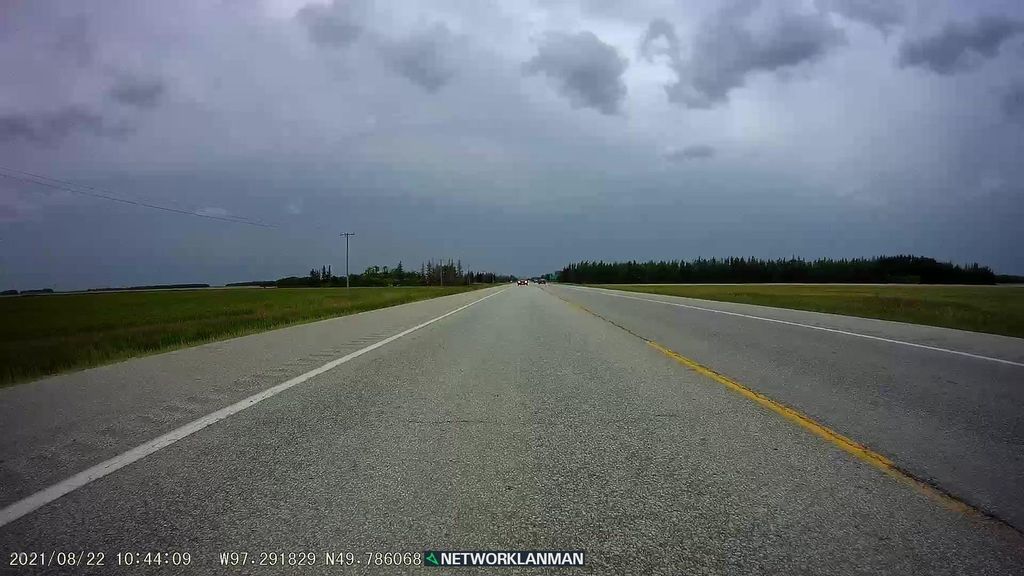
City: winnipeg